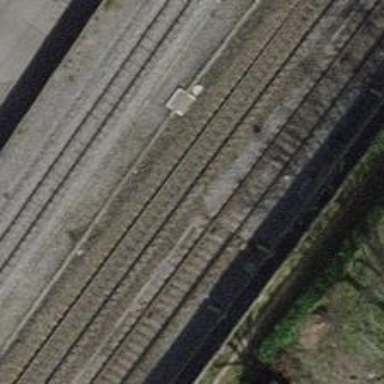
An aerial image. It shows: Railway switch.